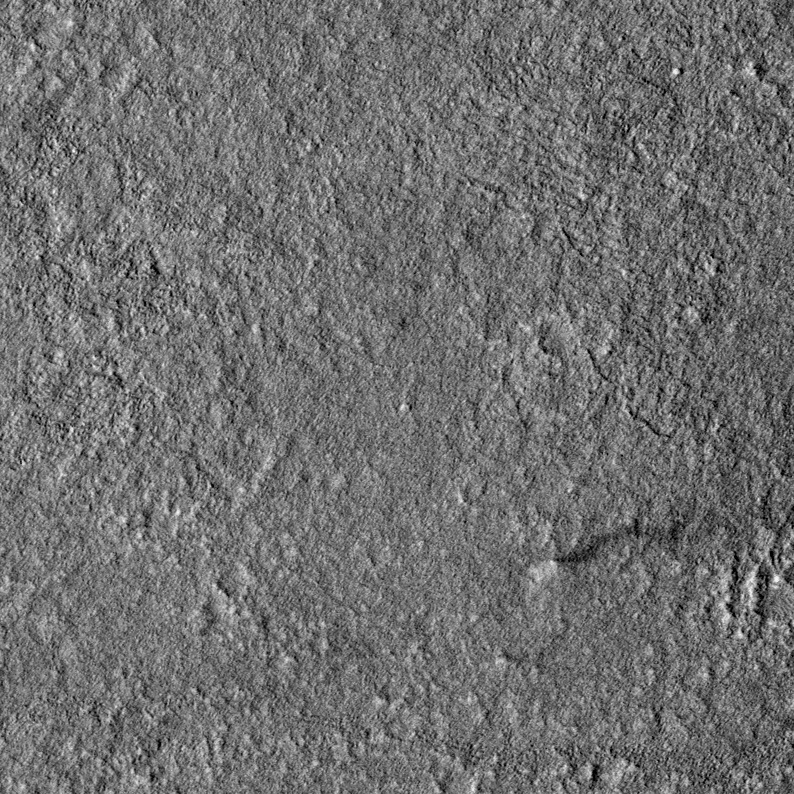
Label: dustdevil